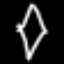
Label: diamond